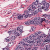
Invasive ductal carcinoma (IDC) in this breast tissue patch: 0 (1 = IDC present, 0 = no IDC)